Question: I have Xamarin Forms application (<URL> which is working fine when I run in debug mode, but when I try to compile in release Xamarin.Android application in release mode it throws following error.
'''
error MSB4018: The "LinkAssemblies" task failed unexpectedly.
error MSB4018: Mono.Linker.MarkException: Error processing method: 'System.Void Android.Support.V7.View.WindowCallbackWrapper::n_OnProvideKeyboardShortcuts_Ljava_util_List_Landroid_view_Menu_I(System.IntPtr,System.IntPtr,System.IntPtr,System.IntPtr,System.Int32)' in assembly: 'Xamarin.Android.Support.v7.AppCompat.dll' ---> Mono.Cecil.ResolutionException: Failed to resolve Android.Views.KeyboardShortcutGroup
error MSB4018: at Mono.Linker.Steps.MarkStep.HandleUnresolvedType(TypeReference reference)
error MSB4018: at Mono.Linker.Steps.MarkStep.MarkType(TypeReference reference)
error MSB4018: at MonoDroid.Tuner.MonoDroidMarkStep.MarkType(TypeReference reference)
error MSB4018: at Mono.Linker.Steps.MarkStep.MarkGenericArguments(IGenericInstance instance)
error MSB4018: at Mono.Linker.Steps.MarkStep.GetOriginalType(TypeReference type)
error MSB4018: at Mono.Linker.Steps.MarkStep.MarkType(TypeReference reference)
error MSB4018: at MonoDroid.Tuner.MonoDroidMarkStep.MarkType(TypeReference reference)
error MSB4018: at Mono.Linker.Steps.MarkStep.MarkMethodBody(MethodBody body)
error MSB4018: at Mono.Linker.Steps.MarkStep.ProcessMethod(MethodDefinition method)
error MSB4018: at Mono.Linker.Steps.MarkStep.ProcessQueue()
error MSB4018: --- End of inner exception stack trace ---
error MSB4018: at Mono.Linker.Steps.MarkStep.ProcessQueue()
error MSB4018: at Mono.Linker.Steps.MarkStep.Process()
error MSB4018: at Mono.Linker.Steps.MarkStep.Process(LinkContext context)
error MSB4018: at Mono.Linker.Pipeline.Process(LinkContext context)
error MSB4018: at MonoDroid.Tuner.Linker.Process(LinkerOptions options, LinkContext& context)
error MSB4018: at Xamarin.Android.Tasks.LinkAssemblies.Execute(DirectoryAssemblyResolver res)
error MSB4018: at Xamarin.Android.Tasks.LinkAssemblies.Execute()
error MSB4018: at Microsoft.Build.BackEnd.TaskExecutionHost.Microsoft.Build.BackEnd.ITaskExecutionHost.Execute()
error MSB4018: at Microsoft.Build.BackEnd.TaskBuilder.<ExecuteInstantiatedTask>d__26.MoveNext()
'''
My minimum android version and target android version is as below.
Minimum and target Android versions

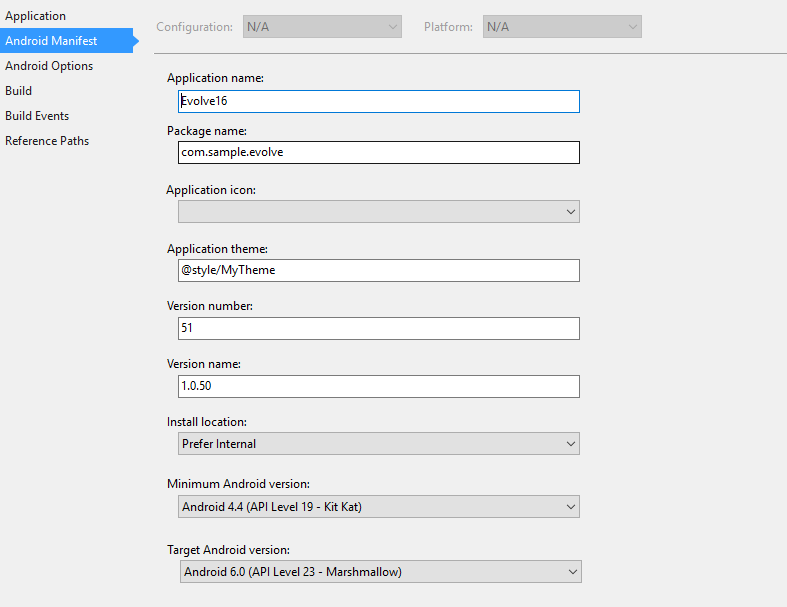
Answer: This API was introduced in API 24, thus you need a minimum of API 24 to compile against. You would need to set your '<TargetFramework>' to 7.0 or higher for this method to be included.
<URL>
As a general tip, you should have your '<TargetFramework>' set to the same major version of the support library you are using. For example if you are using v26 of the support library, you would be compiling against API 26.